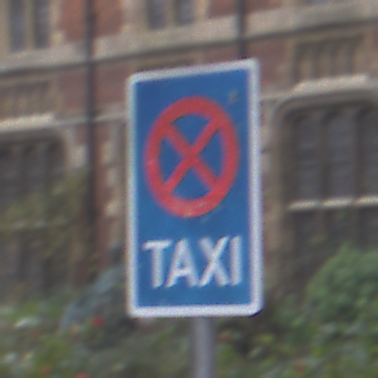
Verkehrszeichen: Taxenstand
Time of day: Midday
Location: Outdoor (Urban)
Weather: Overcast
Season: NotSpecified
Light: Natural